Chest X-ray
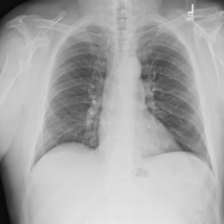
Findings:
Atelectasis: negative
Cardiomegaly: negative
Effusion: negative
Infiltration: negative
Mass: negative
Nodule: negative
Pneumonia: negative
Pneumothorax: negative
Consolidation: negative
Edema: negative
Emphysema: negative
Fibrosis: negative
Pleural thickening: negative
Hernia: negative